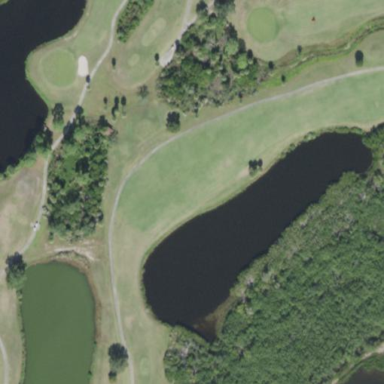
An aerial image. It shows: Scenic view of water hazard on golf course. The natural water feature adds beauty to the landscape.